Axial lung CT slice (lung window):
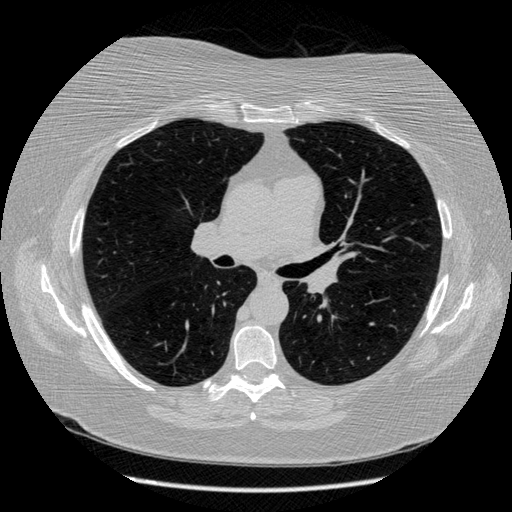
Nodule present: no